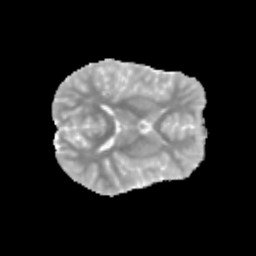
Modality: MD
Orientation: axial
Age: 9
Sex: male
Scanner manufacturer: siemens
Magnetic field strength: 3 T
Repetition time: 3.8 s
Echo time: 0.07 s